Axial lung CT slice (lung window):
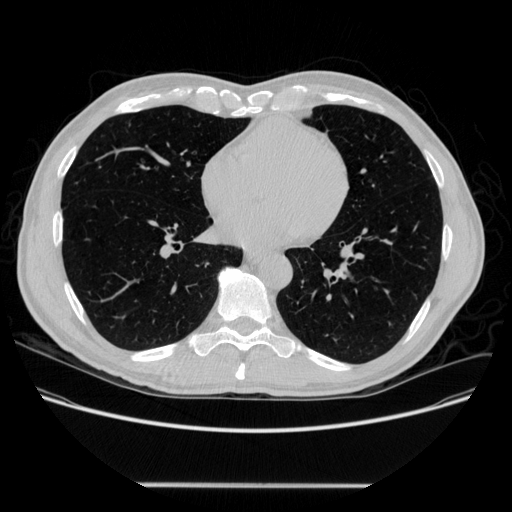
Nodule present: no